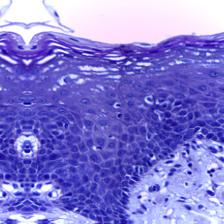
Diagnosis: Normal